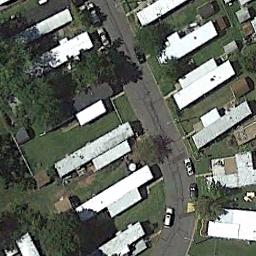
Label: mobile_home_park